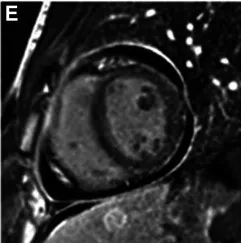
While a marked late gadolinium enhancement of pericardial layers is evident , suggesting diffuse pericardial fibrosis.
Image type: radiology (mri)